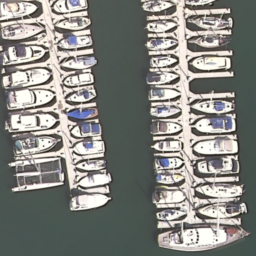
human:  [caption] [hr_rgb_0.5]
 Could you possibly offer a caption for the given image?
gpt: Lots of boats docked at the harbor the water is deep blue .

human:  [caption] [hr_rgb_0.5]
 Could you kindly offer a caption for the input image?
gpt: Many boats docked neatly at the harbor and just a few positions are free .

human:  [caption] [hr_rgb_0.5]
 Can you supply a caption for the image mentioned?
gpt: Lots of boats docked neatly at the harbor .

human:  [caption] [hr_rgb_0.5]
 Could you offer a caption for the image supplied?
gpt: Many boats docked neatly at the harbor and the water is deep blue .

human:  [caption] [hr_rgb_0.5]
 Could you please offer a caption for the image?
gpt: Lots of boats docked neatly at the harbor and just a few positions are free .